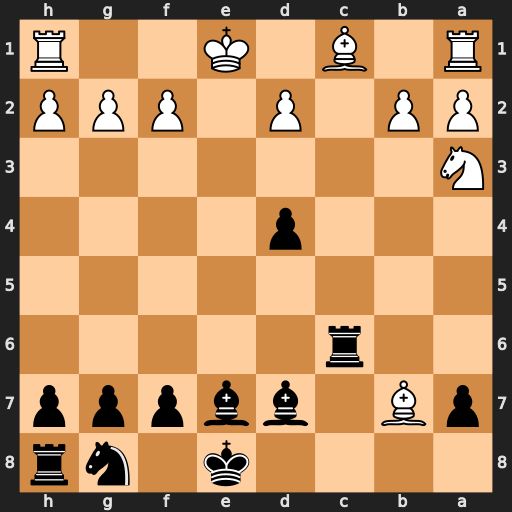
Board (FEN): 4k1nr/pB1bbppp/2r5/8/3p4/N7/PP1P1PPP/R1B1K2R
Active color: b
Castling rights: KQk
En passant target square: -
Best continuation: Re6+ Kd1 Bxa3